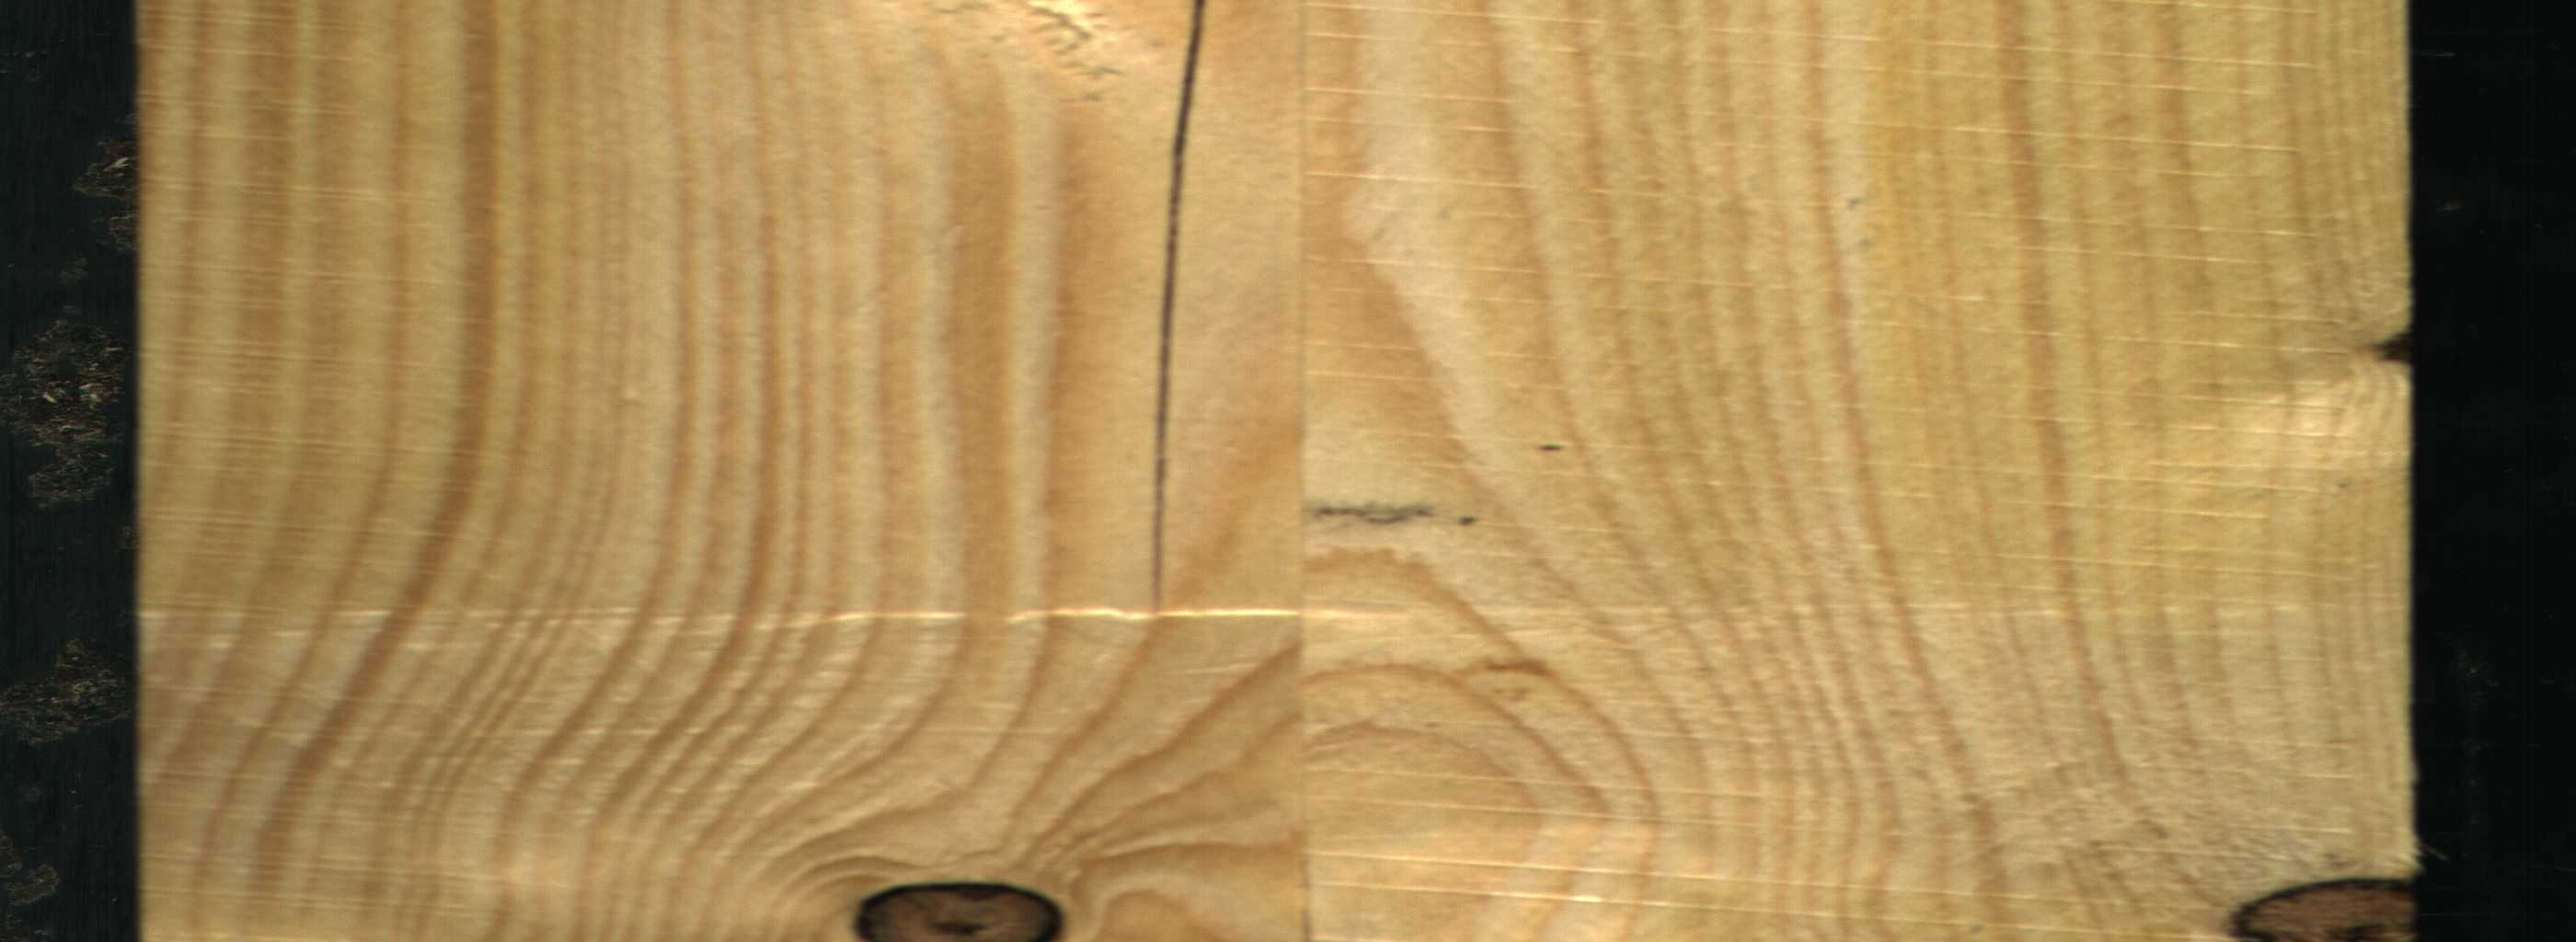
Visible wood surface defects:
Crack
Knot_missing
Dead_Knot
Dead_Knot